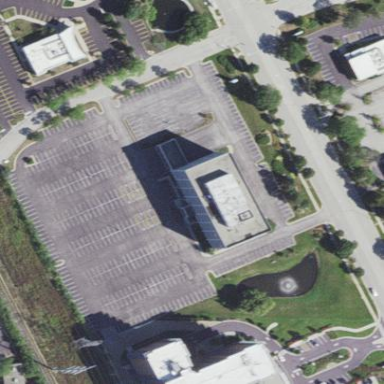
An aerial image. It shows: Office building.